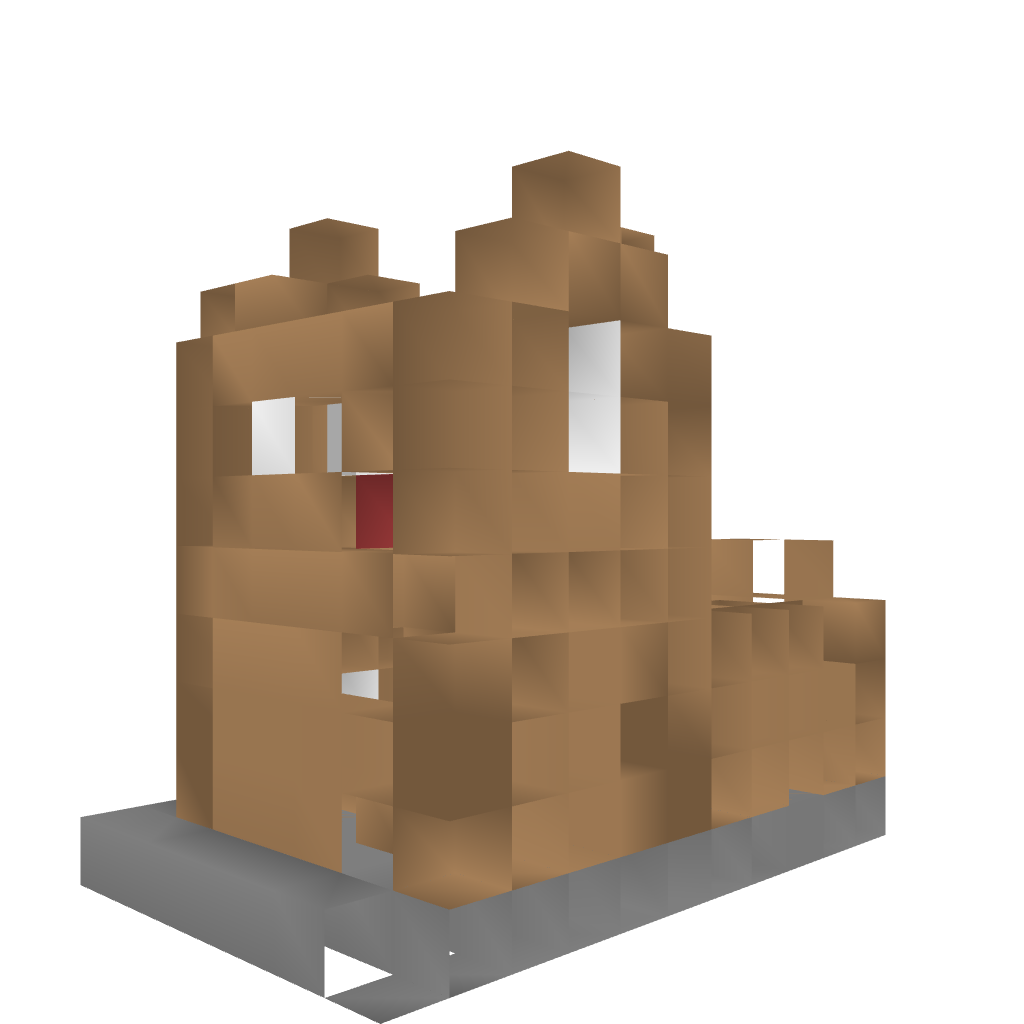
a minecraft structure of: Special Shop (UPDATED FOR 1.7) bad low quality